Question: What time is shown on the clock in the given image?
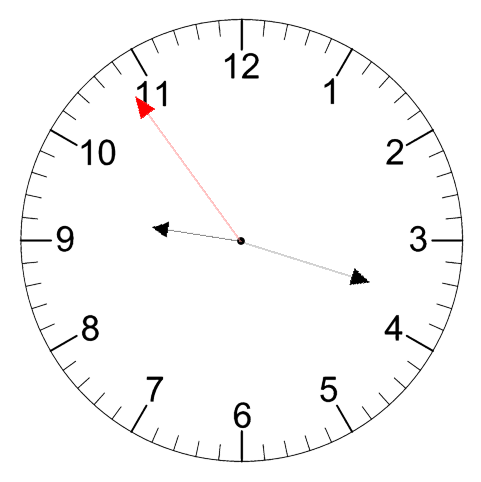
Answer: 09:17:54